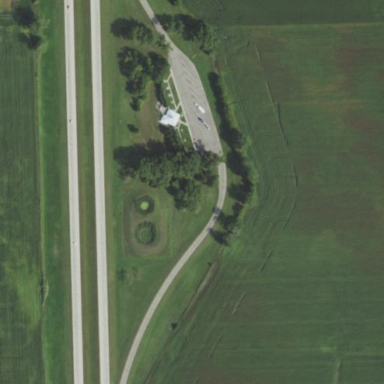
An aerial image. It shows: Rest area along the road.